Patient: sex M, age 42
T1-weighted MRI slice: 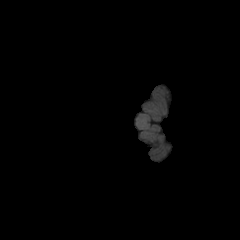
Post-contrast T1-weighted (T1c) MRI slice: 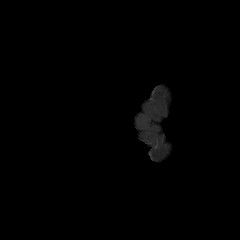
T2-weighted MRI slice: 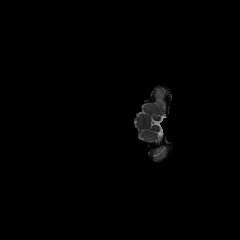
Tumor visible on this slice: no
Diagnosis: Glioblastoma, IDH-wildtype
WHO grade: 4